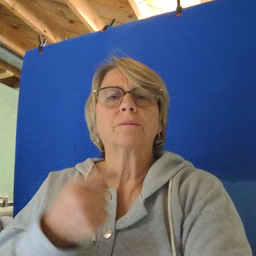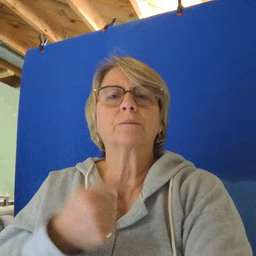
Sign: first